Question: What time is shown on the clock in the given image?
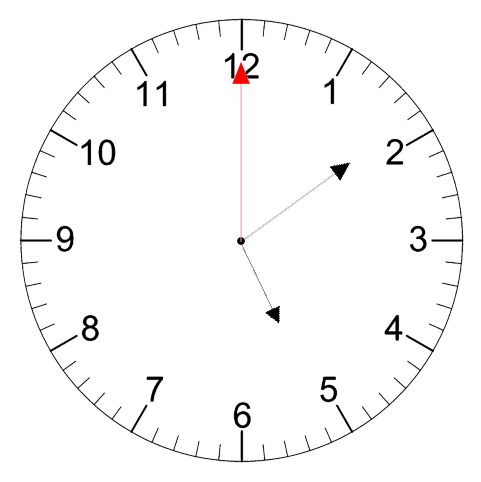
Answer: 05:09:00